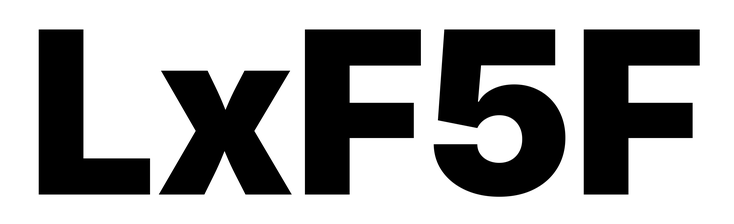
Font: Inter_Black